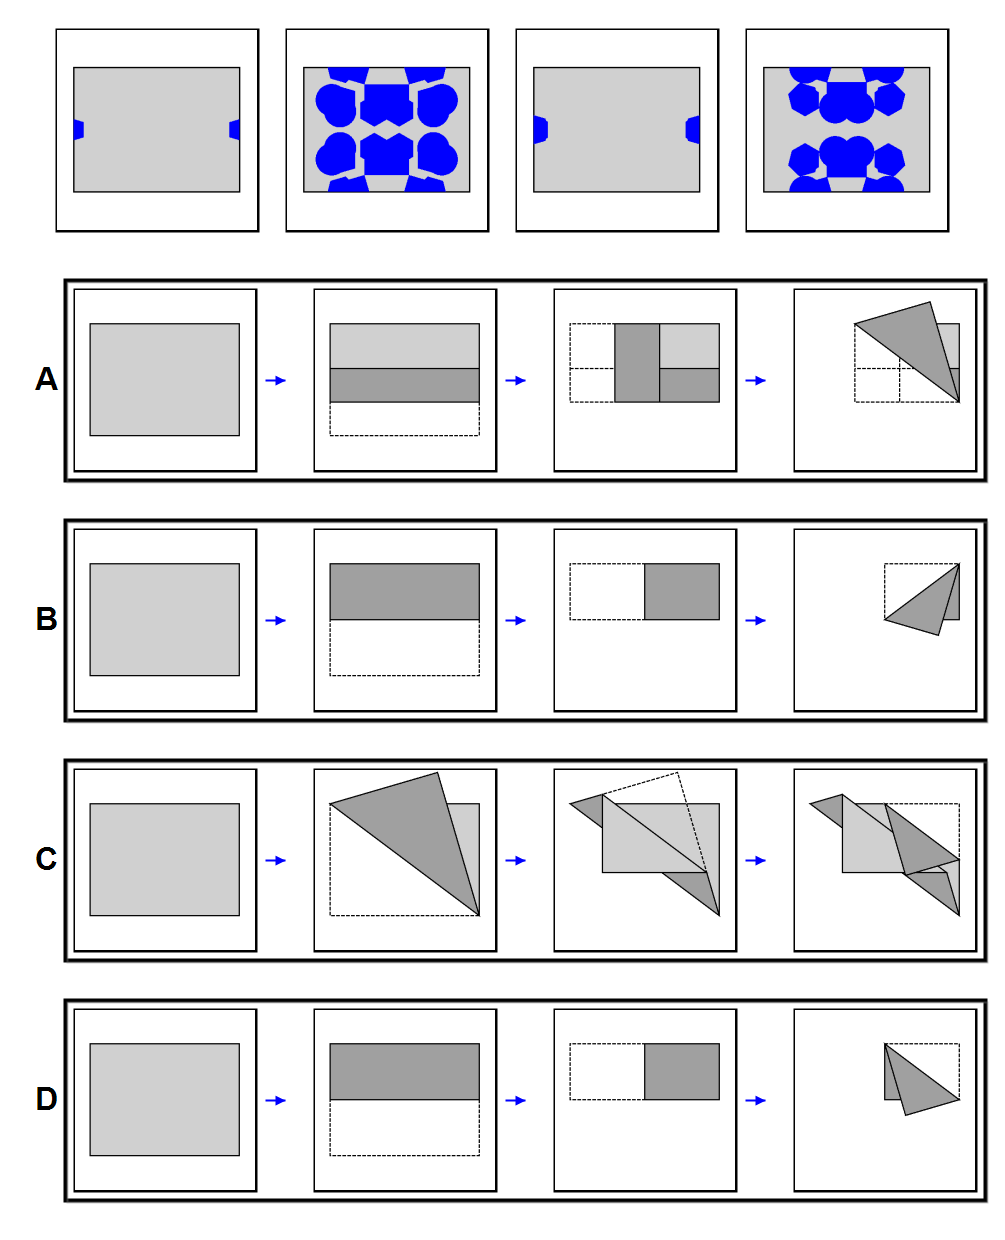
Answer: D